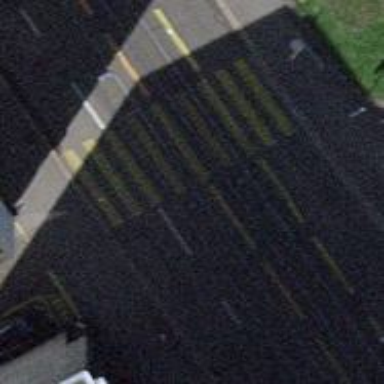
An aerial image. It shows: Uncontrolled zebra crossing with notable zebra markings.